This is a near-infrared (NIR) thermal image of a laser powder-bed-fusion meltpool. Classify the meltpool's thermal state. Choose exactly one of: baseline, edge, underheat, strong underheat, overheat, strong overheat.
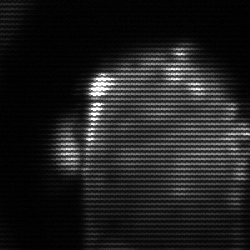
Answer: baseline